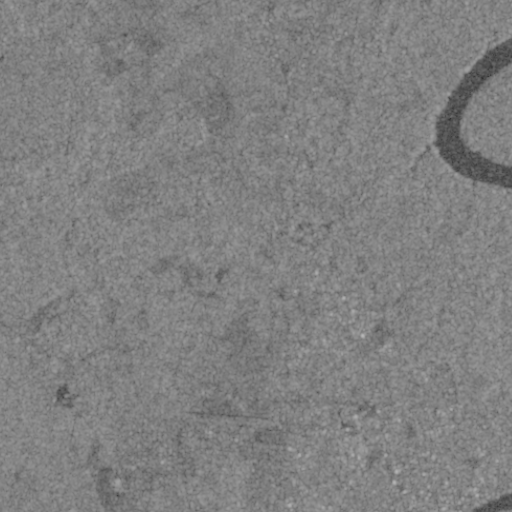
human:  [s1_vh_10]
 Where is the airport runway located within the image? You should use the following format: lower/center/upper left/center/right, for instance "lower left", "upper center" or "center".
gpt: The airport runway is located in the lower center of the image.
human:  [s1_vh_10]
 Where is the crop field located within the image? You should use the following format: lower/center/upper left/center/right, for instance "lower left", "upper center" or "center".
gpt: The crop field is located in the lower left of the image.
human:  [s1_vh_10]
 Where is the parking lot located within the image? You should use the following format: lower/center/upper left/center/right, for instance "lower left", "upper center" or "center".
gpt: The parking lot is located in the lower right of the image.
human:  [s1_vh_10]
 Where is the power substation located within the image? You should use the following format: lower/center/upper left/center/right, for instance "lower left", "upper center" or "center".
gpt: The power substation is located in the lower right of the image.
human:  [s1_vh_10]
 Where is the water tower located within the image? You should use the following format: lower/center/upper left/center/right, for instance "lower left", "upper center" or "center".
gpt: The water tower is located in the lower right of the image.
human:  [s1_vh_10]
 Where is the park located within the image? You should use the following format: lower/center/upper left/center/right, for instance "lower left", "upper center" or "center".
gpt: There is no park in the image.

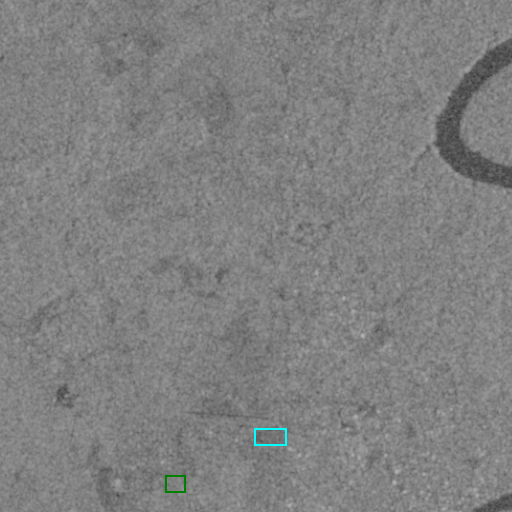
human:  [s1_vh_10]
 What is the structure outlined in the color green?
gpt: The structure outlined in green is a crop field.
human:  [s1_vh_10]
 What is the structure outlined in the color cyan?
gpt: The structure outlined in cyan is a park.
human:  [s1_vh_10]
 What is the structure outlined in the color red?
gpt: There is no red outline.